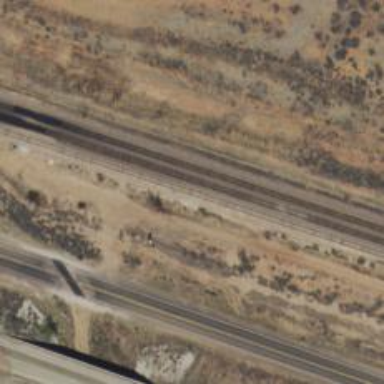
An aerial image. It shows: Railway siding with rails.